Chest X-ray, PA view. Patient: 36 years old, sex F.
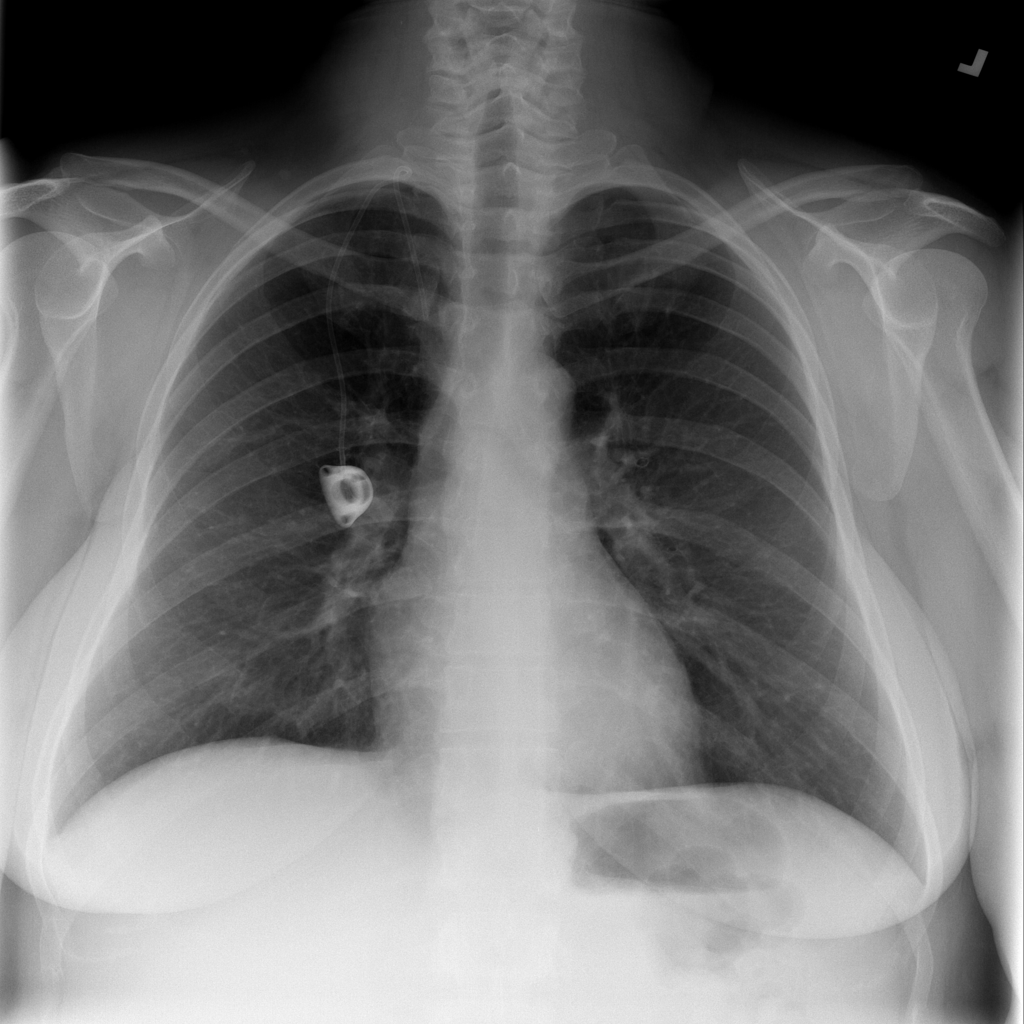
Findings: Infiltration